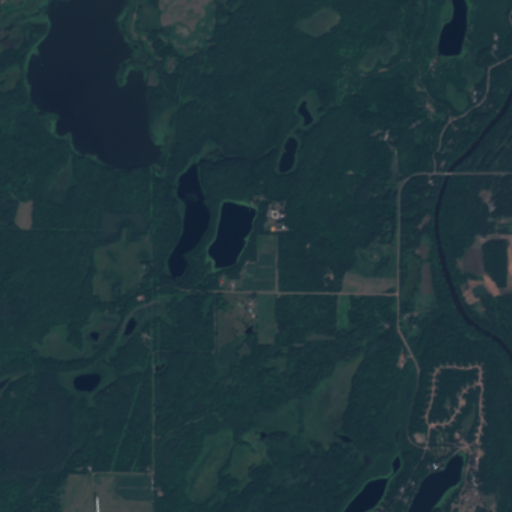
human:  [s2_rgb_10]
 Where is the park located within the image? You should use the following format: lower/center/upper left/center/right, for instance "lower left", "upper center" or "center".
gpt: The park is located in the center of the image.
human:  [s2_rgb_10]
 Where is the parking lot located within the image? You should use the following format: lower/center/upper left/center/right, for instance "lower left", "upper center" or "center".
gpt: The parking lot is located in the center of the image.
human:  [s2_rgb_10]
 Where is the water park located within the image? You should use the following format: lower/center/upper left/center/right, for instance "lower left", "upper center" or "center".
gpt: The water park is located in the center of the image.
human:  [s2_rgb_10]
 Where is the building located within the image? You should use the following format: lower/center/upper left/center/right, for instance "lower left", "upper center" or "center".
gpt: The building is located in the center of the image.
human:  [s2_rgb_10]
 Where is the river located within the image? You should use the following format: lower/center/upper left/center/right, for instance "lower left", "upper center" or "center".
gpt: The river is located in the right of the image.
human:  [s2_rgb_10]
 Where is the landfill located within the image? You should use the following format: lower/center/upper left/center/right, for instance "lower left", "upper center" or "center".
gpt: There is no landfill in the image.